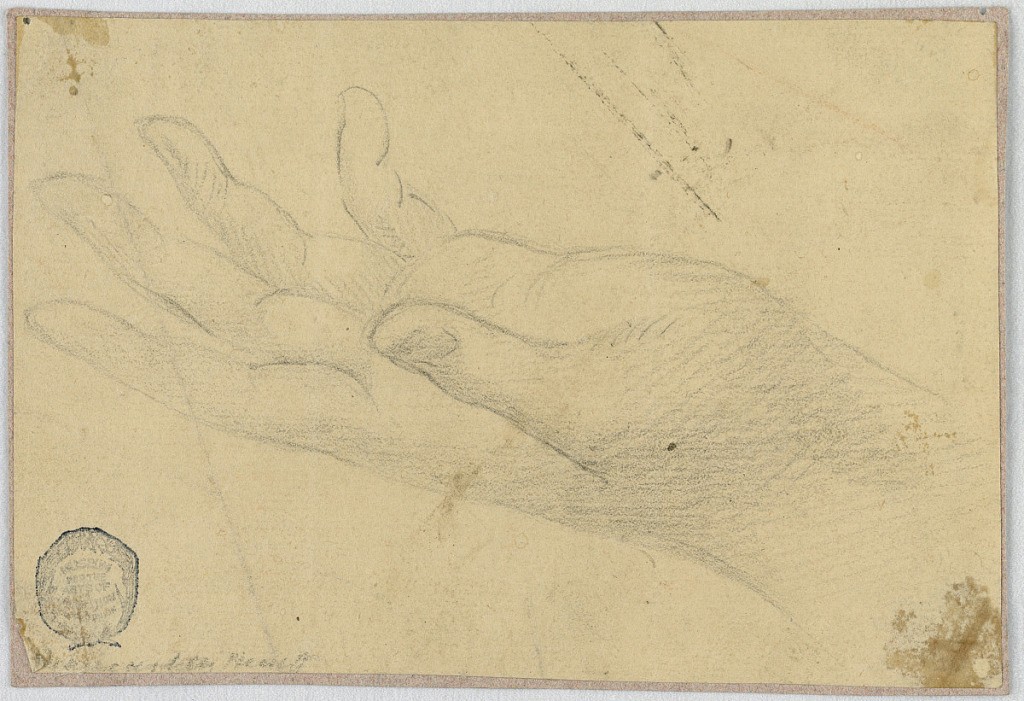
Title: Study: A left hand
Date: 1750–1800
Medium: Pencil on brown paper
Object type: Drawing
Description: Horizontal composition of an outstretched left hand receiving something.